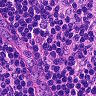
Metastatic tissue present: no